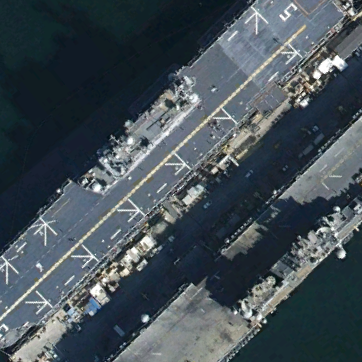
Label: assault